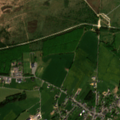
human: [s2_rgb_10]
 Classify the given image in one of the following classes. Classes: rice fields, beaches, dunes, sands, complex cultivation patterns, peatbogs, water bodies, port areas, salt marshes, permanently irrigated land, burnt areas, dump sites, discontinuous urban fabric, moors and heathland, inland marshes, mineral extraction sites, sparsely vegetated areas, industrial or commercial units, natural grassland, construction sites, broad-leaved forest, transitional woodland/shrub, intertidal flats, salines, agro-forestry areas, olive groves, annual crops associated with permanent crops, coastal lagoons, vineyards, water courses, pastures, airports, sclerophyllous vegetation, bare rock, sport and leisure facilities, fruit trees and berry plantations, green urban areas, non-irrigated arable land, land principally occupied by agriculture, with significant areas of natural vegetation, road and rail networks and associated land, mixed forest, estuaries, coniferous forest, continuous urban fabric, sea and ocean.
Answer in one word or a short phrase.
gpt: discontinuous urban fabric, pastures, moors and heathland